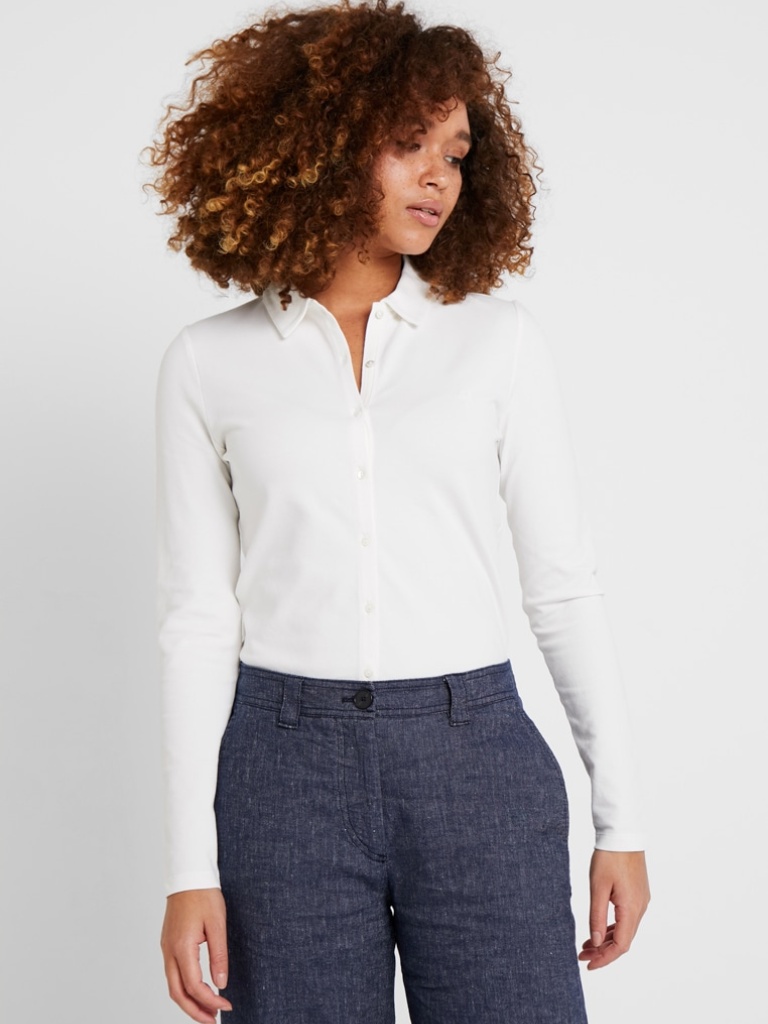
cotton fitted a long-sleeved with the sleeves down hip length Fully Tucked in collared shirt